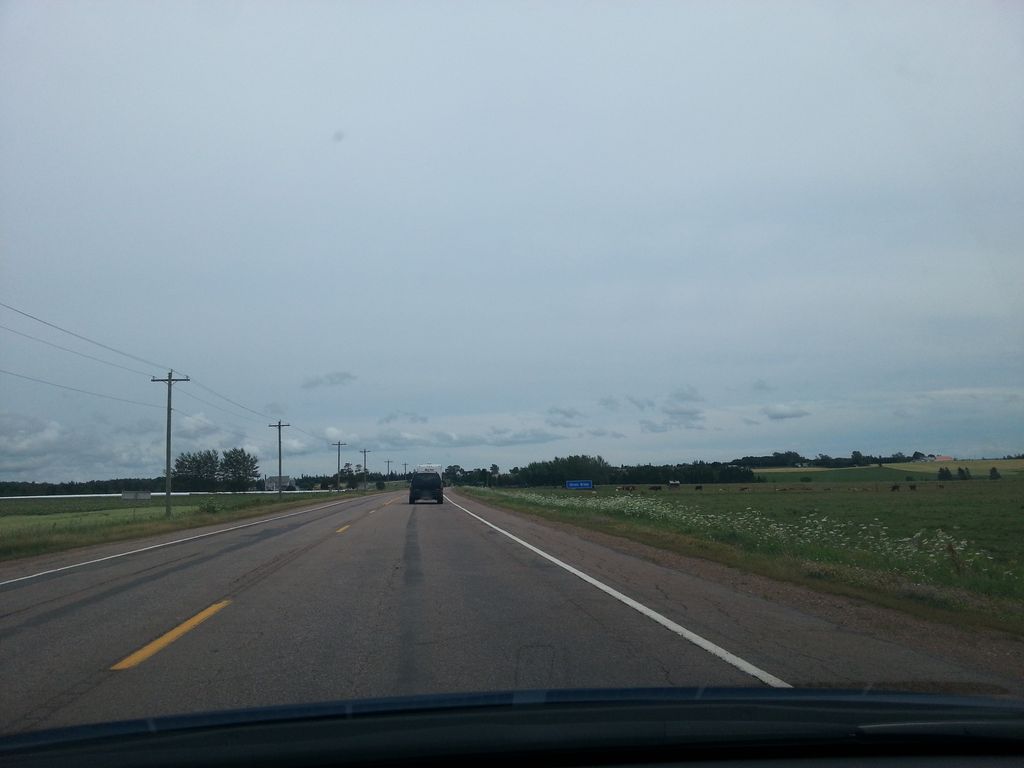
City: charlottetown